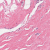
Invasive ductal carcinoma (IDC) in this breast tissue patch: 0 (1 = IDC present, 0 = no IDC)